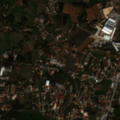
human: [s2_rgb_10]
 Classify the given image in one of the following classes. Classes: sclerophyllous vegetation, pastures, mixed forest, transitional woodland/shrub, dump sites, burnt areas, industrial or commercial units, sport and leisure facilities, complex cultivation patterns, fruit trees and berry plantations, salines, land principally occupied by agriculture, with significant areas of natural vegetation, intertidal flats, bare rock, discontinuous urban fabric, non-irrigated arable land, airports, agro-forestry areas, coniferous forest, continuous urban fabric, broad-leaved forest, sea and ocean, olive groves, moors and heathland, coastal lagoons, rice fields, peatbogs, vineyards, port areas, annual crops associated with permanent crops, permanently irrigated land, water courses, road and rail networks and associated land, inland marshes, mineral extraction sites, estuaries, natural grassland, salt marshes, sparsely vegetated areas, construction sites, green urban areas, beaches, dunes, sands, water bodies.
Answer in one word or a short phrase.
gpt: discontinuous urban fabric, complex cultivation patterns, land principally occupied by agriculture, with significant areas of natural vegetation, broad-leaved forest